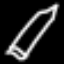
Label: pencil